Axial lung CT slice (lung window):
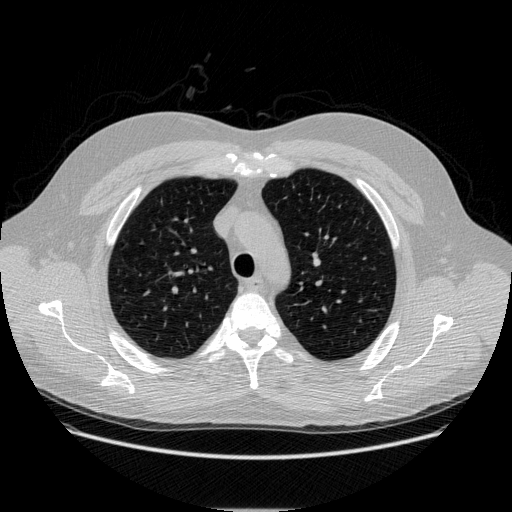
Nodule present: no